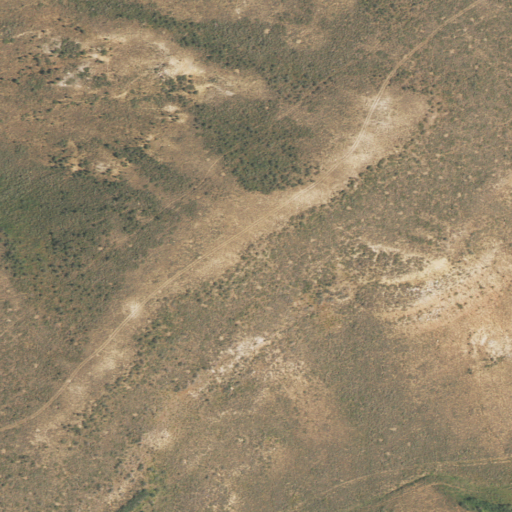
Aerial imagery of ridge(s) in Wyoming named Sandy Ridge containing shrub and evergreen forest